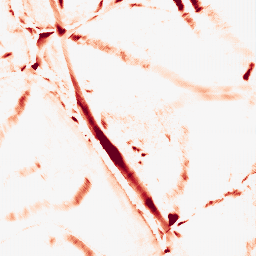
Category: morphological
Decomposition family: morphological_diamond
Decomposition parameters: operation: opening
radius: 10
Upsampling method: fft_zeropad
Upsampling parameters: scale: 2
Upsampling scale: 2